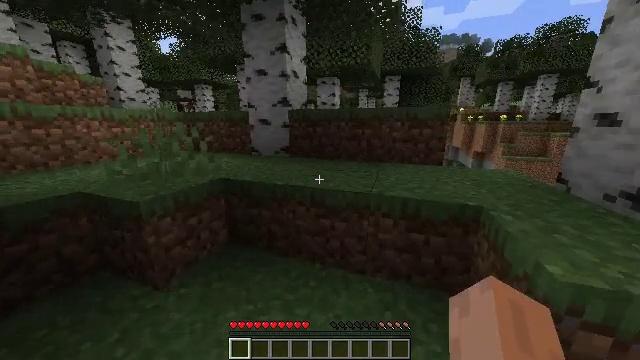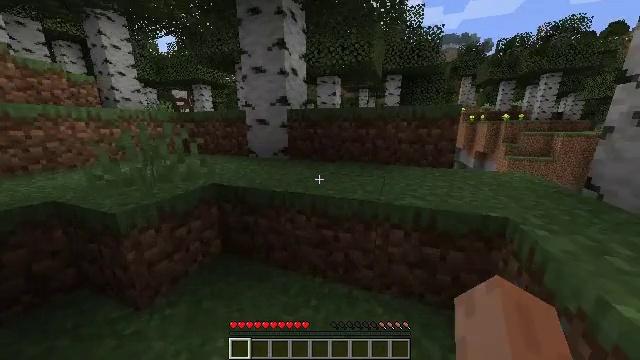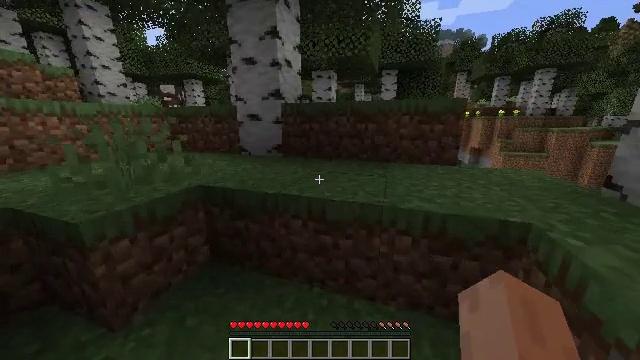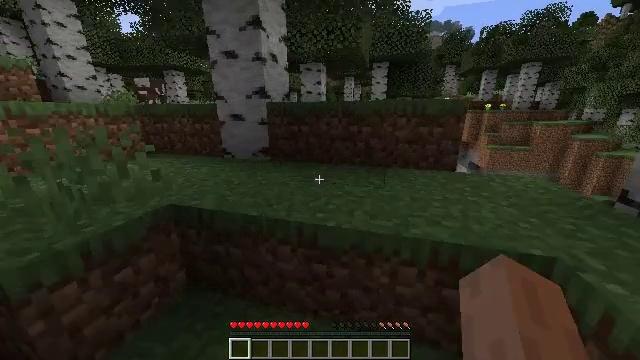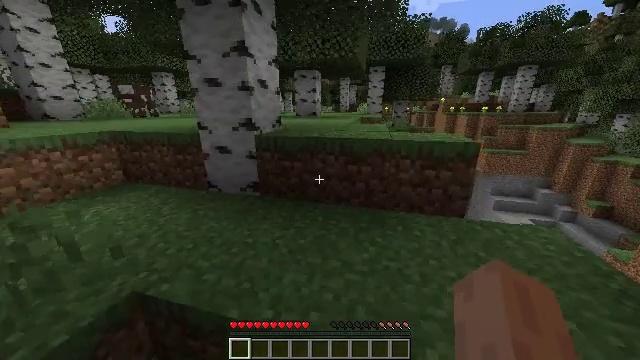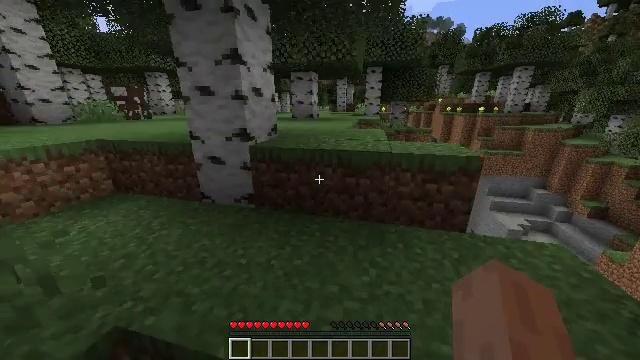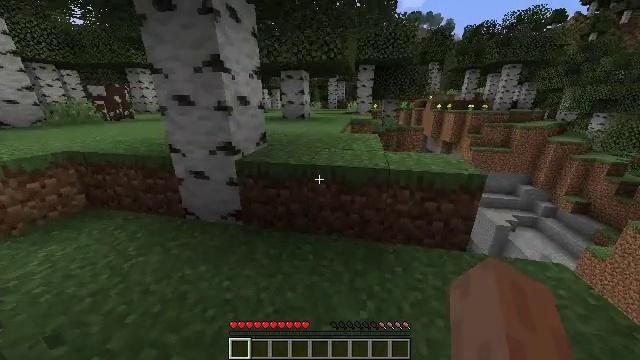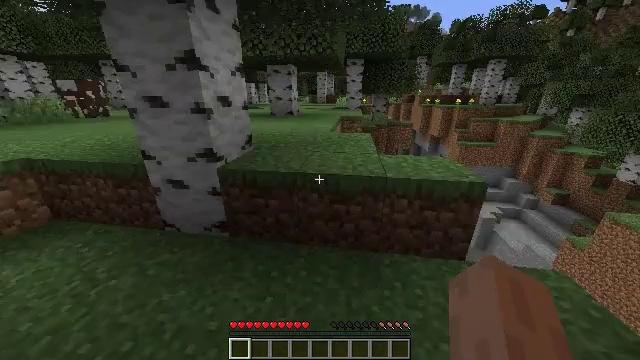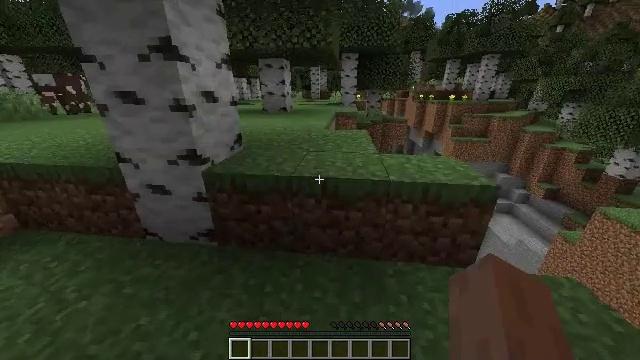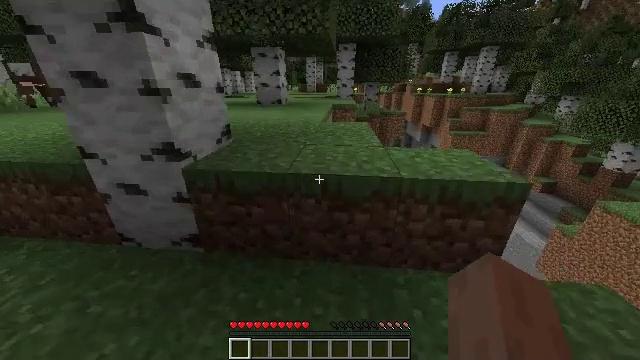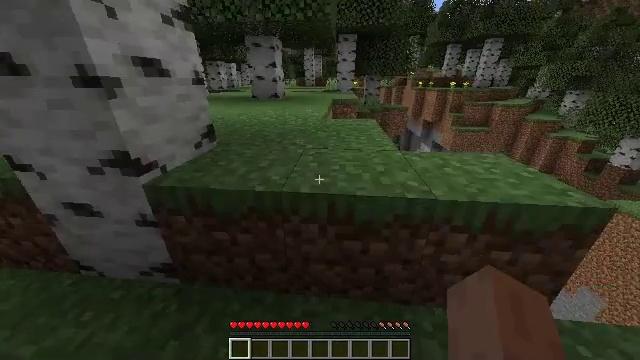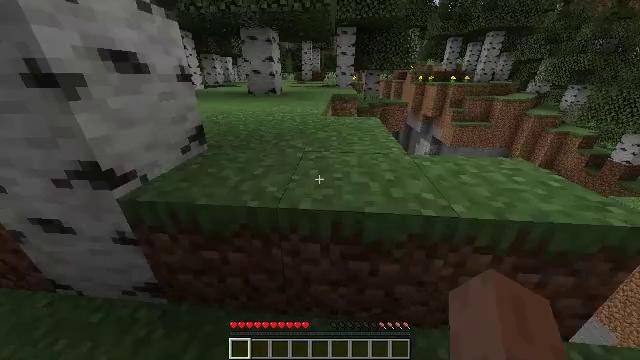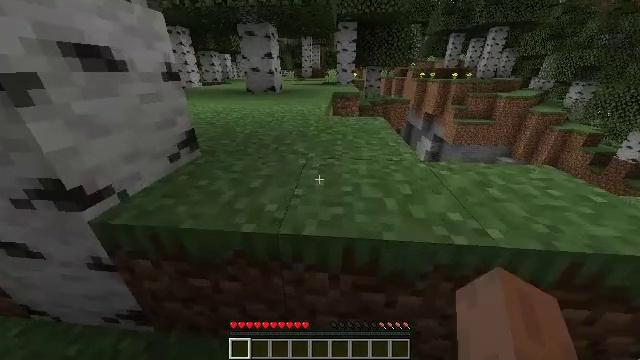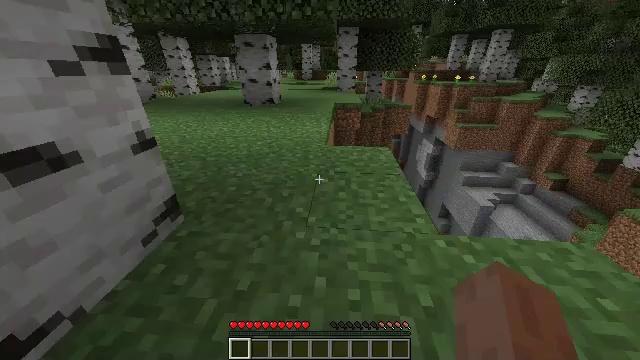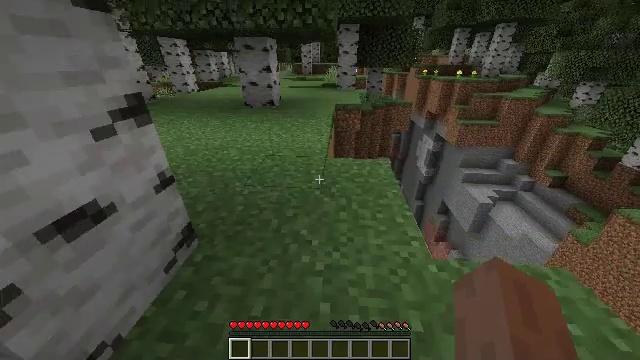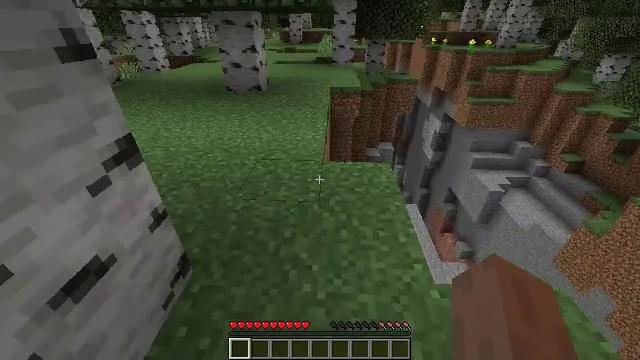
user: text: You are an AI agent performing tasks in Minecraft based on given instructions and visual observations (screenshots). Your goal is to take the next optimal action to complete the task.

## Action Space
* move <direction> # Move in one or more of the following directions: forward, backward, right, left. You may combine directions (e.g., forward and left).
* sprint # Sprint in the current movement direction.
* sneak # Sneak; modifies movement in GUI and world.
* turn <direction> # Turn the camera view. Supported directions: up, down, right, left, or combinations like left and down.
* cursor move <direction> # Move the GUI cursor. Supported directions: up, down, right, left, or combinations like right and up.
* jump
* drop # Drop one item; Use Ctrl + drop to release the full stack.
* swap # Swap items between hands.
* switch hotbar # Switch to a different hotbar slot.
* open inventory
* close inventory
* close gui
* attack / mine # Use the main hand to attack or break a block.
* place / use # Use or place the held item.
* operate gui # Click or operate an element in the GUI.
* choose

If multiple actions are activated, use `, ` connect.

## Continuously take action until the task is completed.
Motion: motion action
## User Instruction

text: Gather the peony by left-clicking.
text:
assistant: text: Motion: move forward, sprint
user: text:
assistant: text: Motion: move forward, sprint, turn right and down
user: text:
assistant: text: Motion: move forward, sprint, turn right and down, jump
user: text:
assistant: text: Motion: move forward, sprint, turn right, jump
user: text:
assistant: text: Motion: move forward, sprint, jump
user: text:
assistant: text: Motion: move forward, sprint, turn right and down, jump
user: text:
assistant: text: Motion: move forward, sprint, turn right and down, jump
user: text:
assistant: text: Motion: move forward, sprint, turn right and down, jump
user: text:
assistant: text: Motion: move forward, sprint, turn right and down
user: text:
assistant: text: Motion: move forward, sprint, turn down
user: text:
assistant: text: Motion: move forward, sprint, turn down
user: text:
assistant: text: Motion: move forward, sprint, jump
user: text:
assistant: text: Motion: move forward, sprint, jump
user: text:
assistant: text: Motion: move forward, sprint, turn down, jump
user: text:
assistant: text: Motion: move forward, sprint, turn right and down, jump
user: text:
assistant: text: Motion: move forward, sprint, turn right and down, jump
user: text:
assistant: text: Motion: move forward, sprint, turn right and down
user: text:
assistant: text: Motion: move forward, sprint, turn right and down
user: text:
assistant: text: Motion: move forward, sprint, turn right and down
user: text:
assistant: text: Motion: move forward, turn right and down
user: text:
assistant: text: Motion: move forward and move right, turn right and down
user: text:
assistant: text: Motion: move forward and move right, turn right and down
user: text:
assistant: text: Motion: move right, turn right
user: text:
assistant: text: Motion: no_op
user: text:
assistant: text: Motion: no_op
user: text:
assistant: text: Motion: no_op
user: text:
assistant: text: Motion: no_op
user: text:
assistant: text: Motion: no_op
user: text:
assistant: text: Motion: no_op
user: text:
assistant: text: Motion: no_op